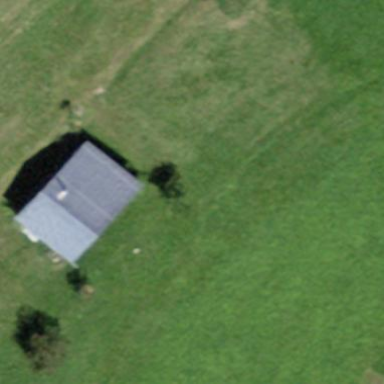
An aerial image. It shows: Simple and straightforward house.